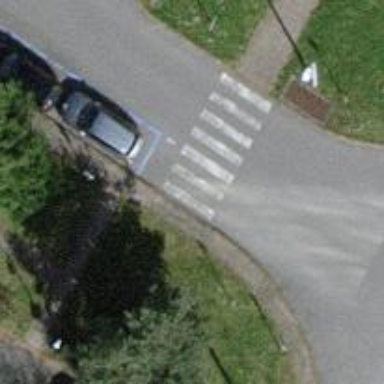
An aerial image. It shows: Marked crossing with zebra stripes on the road.